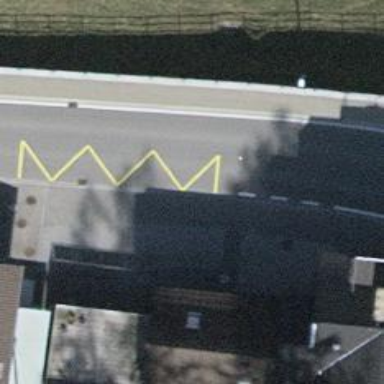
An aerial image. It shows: Public transport stop position.